Question: .
I want to get 'the[items] Array object' separately.
My doubt is that the '<value> object' generated from the function return and due to '<value> object' it is not indexing properly.
I tried these approaches:
1. views.value.items not working.
2. views[0][items] not working.
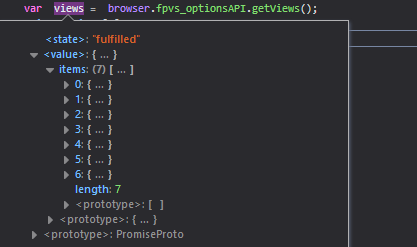
Answer: 'views' seems to be a <URL>.
I would recommend to read at least the two following pages, that describe how to use promises in the two mentioned ways:
- <URL>